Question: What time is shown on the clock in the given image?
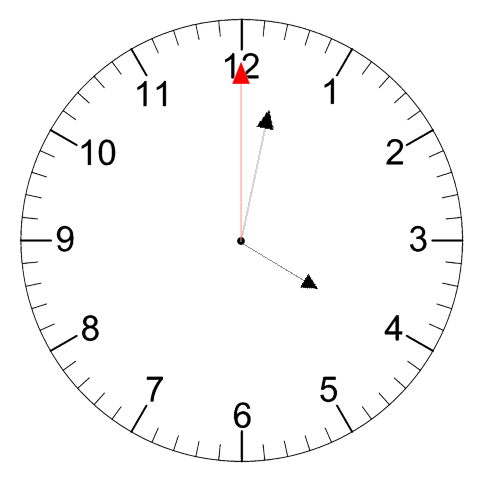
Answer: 04:02:00